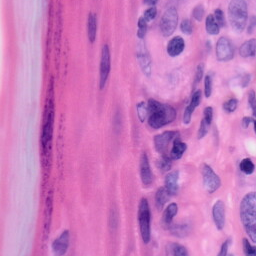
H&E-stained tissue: Skin